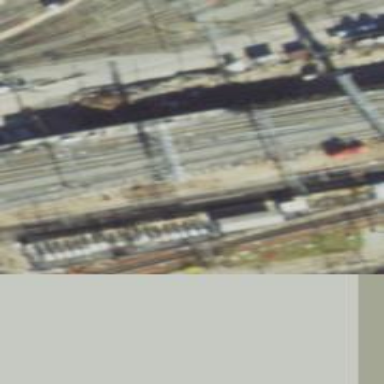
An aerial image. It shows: Railway track with contact line for electrification.